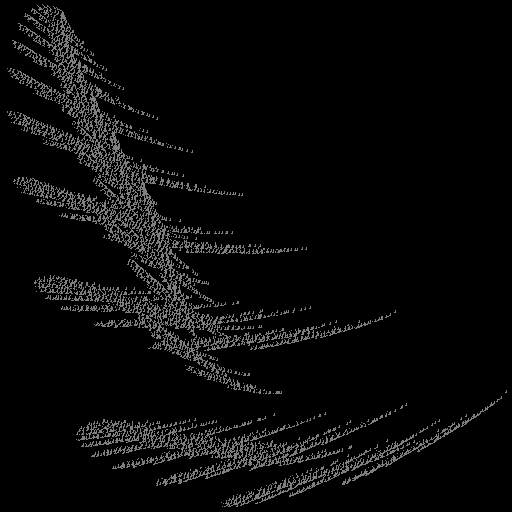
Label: snowdrift